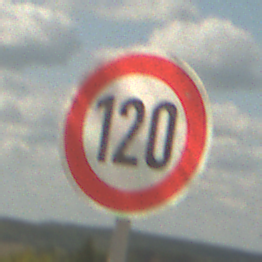
Verkehrszeichen: Geschwindigkeit120
Umgebung: Outdoor, Beach
Tageszeit: Midday
Wetter: PartlyCloudy
Licht: Natural
Jahreszeit: NotSpecified
Kontrast: HighContrast